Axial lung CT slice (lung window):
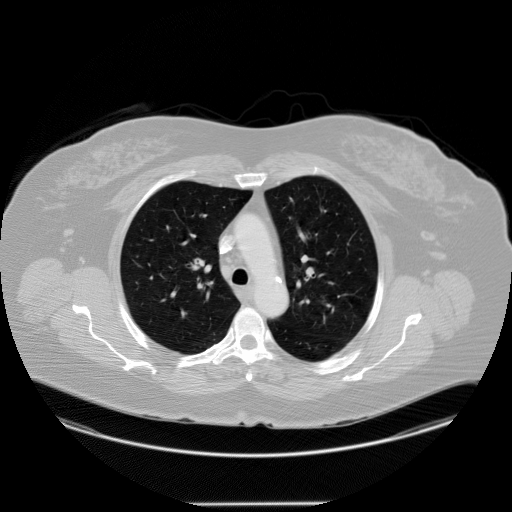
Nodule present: no